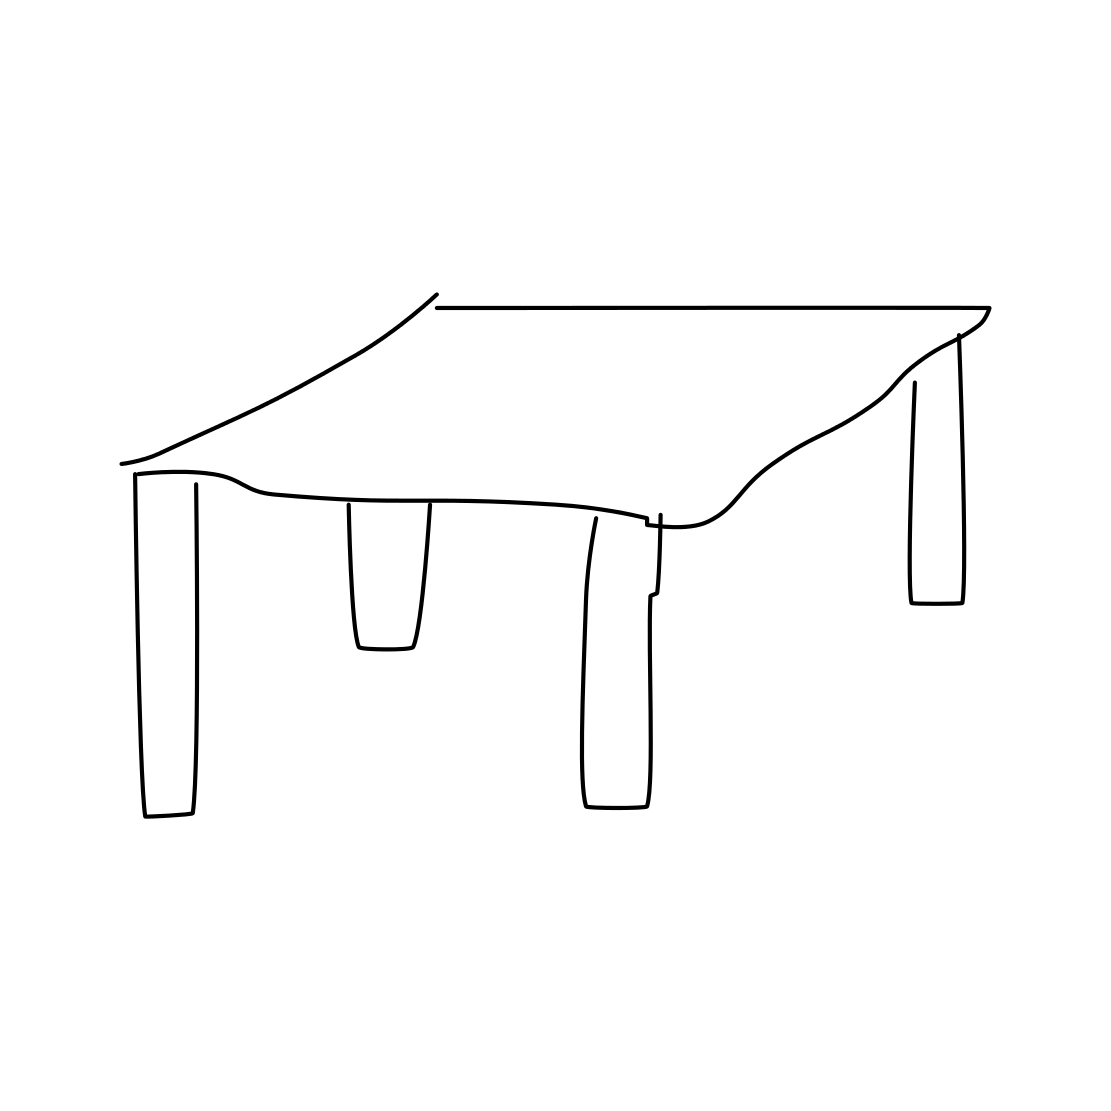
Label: table